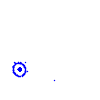
Particle: pion